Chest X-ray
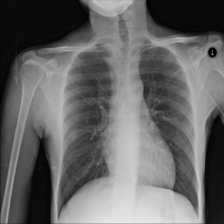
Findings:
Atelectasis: negative
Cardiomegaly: negative
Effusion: negative
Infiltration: negative
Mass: negative
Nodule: negative
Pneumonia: negative
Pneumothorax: negative
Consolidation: negative
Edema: negative
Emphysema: negative
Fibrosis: negative
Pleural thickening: negative
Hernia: negative